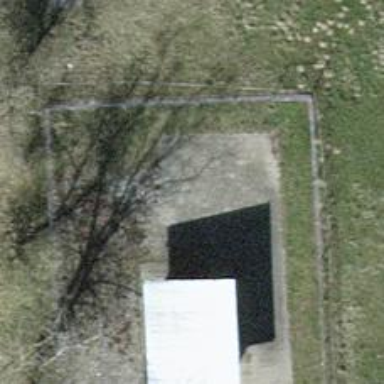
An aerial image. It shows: Emergency water tank.